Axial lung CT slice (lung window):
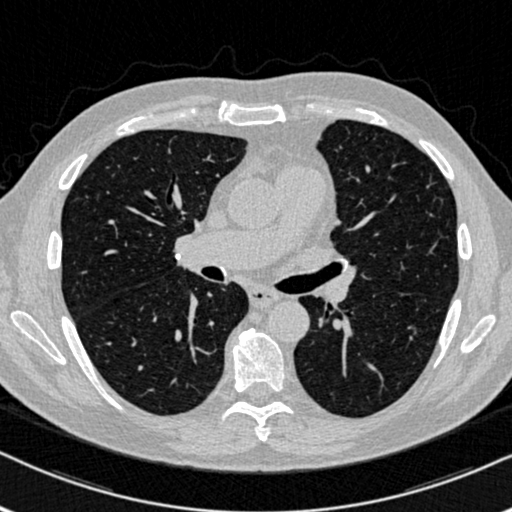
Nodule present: no